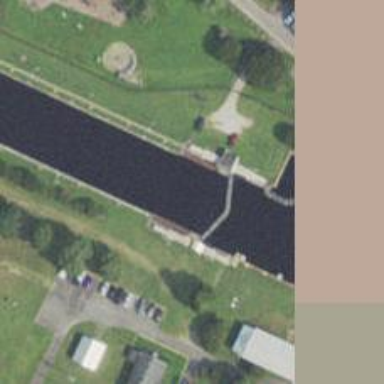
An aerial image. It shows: Lock gate on waterway.